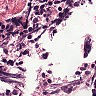
Metastatic tissue present: no